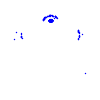
Particle: pion